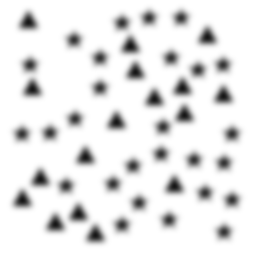
Squares: 0
Triangles: 17
Stars: 27
Total shapes: 44